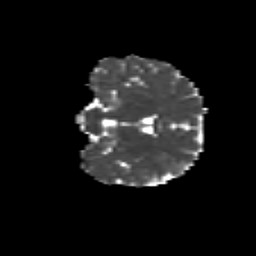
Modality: MD
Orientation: coronal
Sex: female
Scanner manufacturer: siemens
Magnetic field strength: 3 T
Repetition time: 5 s
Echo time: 0.071 s